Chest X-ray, PA view. Patient: 45 years old, sex M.
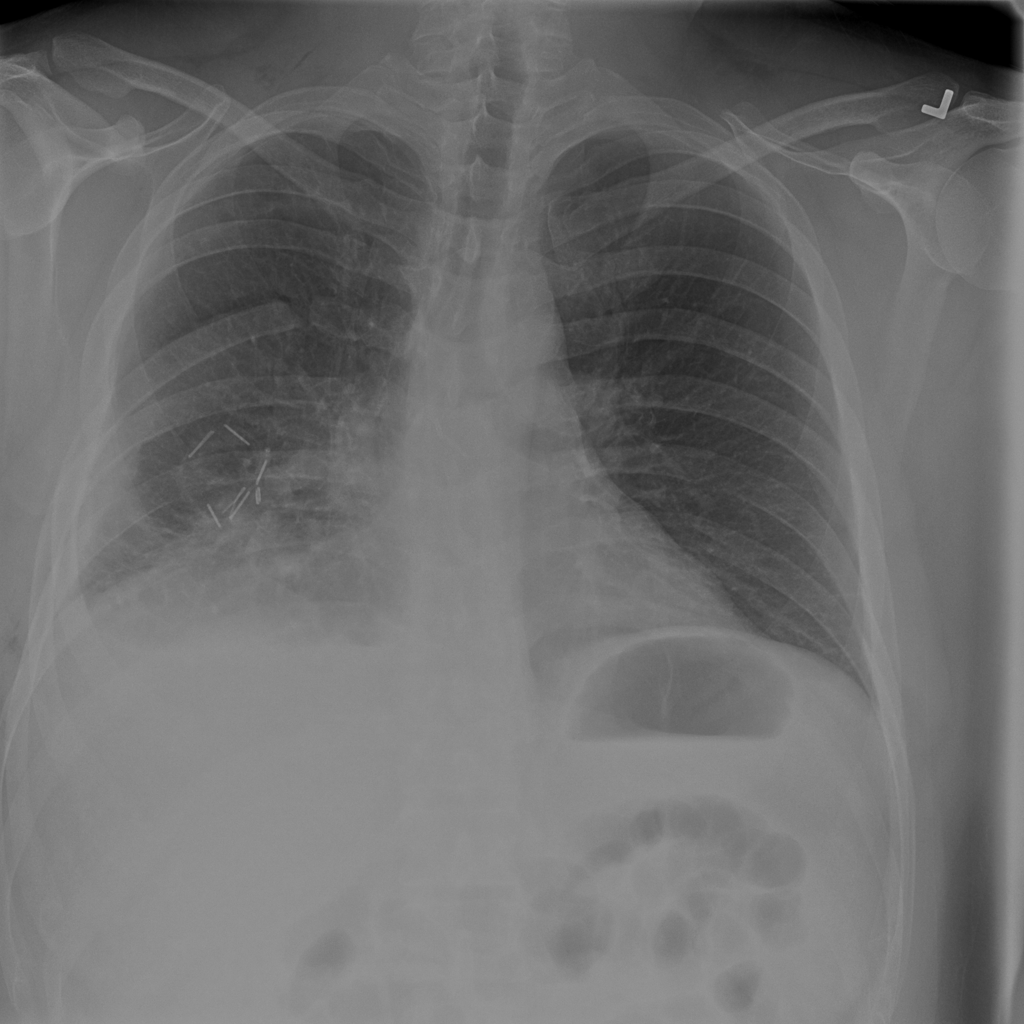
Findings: Effusion, Pneumothorax